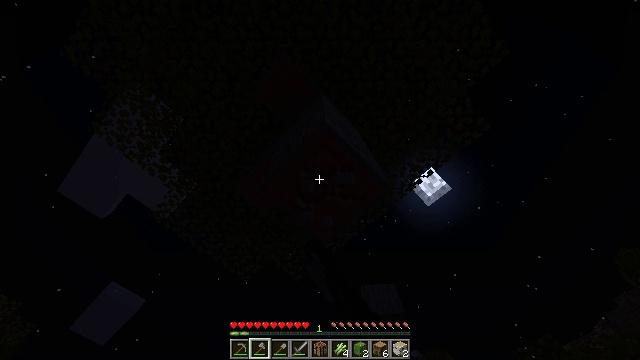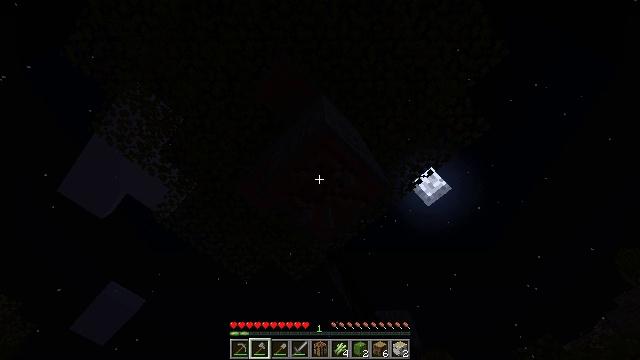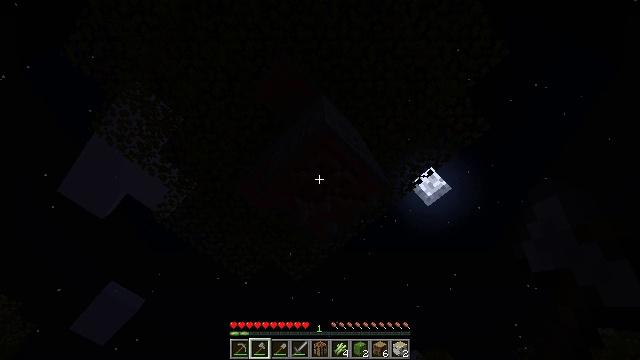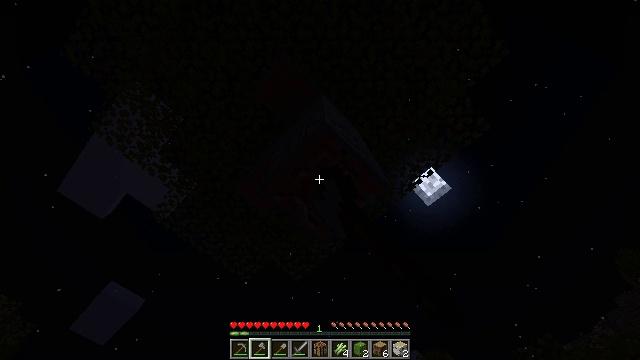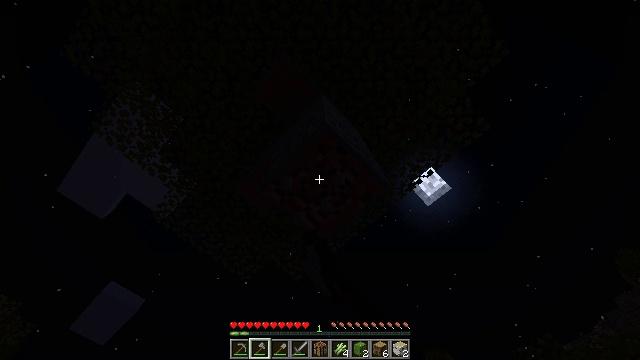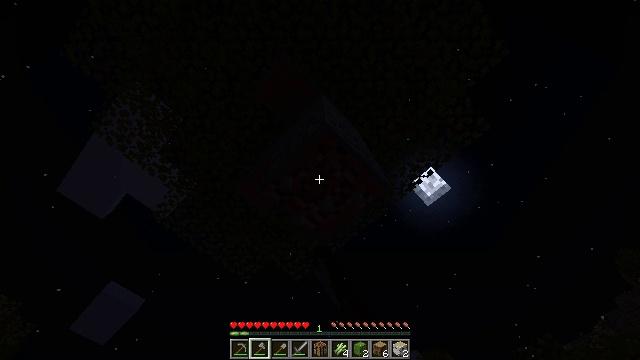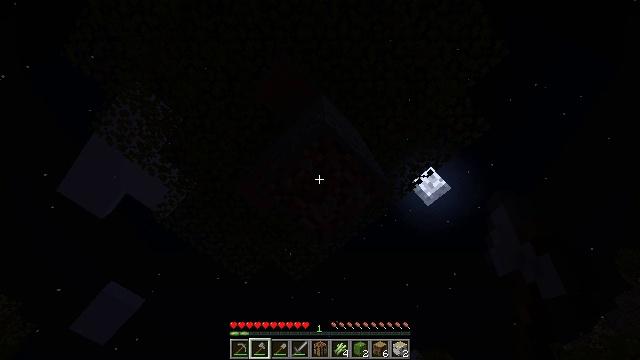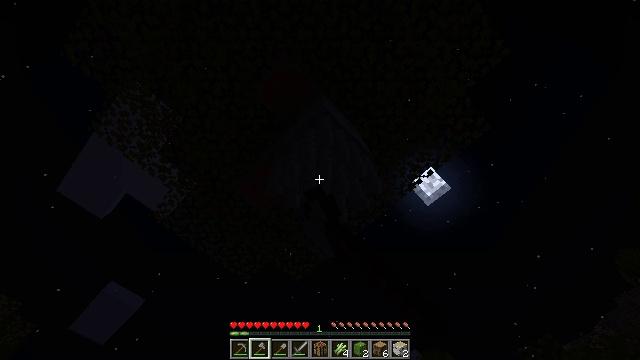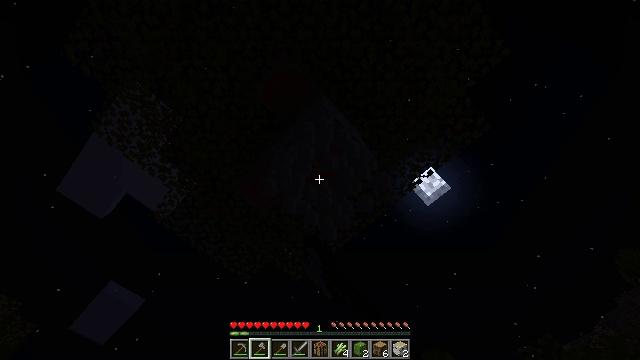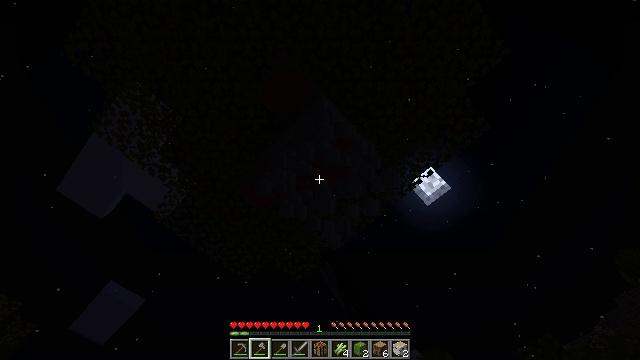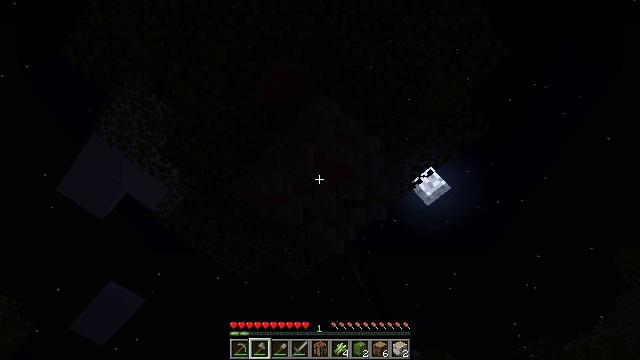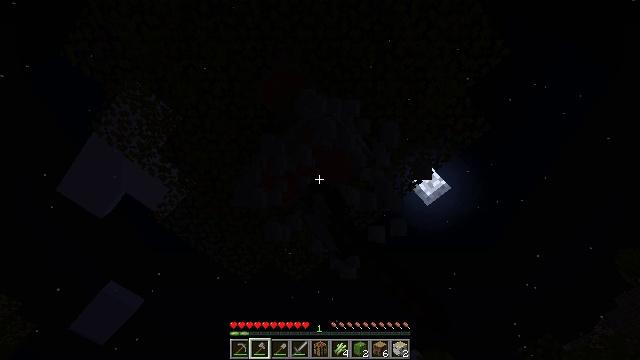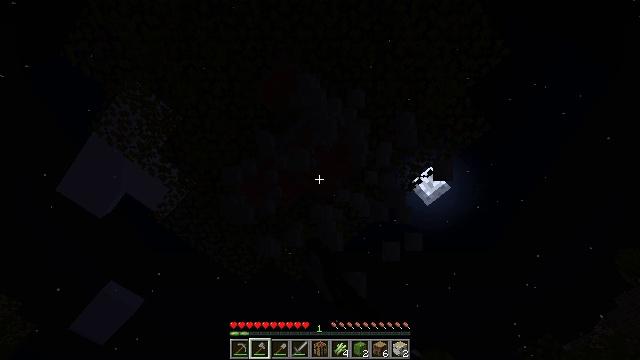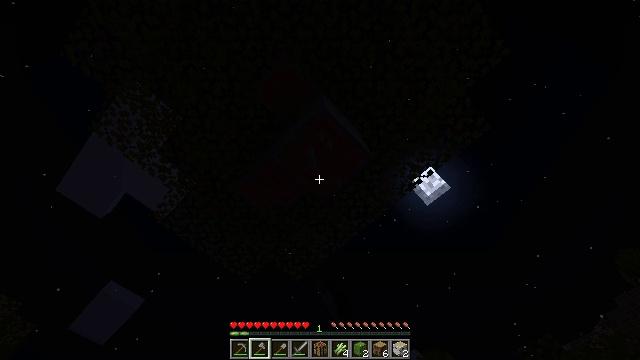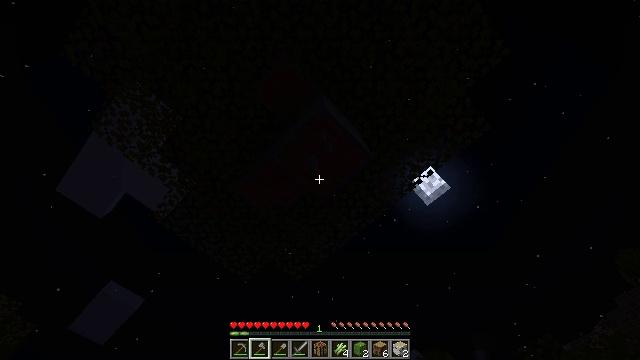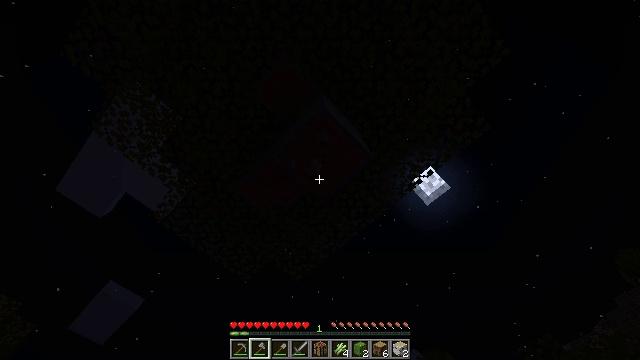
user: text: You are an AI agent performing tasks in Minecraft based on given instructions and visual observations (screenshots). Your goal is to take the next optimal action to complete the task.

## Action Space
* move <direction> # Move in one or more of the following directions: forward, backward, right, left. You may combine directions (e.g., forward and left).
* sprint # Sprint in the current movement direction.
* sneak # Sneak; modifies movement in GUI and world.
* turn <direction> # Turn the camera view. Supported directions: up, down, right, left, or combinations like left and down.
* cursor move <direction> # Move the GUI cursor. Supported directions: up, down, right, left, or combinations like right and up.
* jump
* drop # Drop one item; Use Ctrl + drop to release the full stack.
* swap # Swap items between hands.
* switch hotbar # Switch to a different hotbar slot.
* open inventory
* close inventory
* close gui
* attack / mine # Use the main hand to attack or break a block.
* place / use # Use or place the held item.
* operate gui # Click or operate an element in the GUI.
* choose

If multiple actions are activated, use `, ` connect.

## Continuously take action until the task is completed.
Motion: motion action
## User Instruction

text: Mine acacia log from the tree's trunk.
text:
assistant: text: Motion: attack / mine
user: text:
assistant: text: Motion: attack / mine
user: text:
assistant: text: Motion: attack / mine
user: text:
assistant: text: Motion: attack / mine
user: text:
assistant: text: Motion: attack / mine
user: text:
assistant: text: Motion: attack / mine
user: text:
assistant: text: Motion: attack / mine
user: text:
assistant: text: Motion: attack / mine
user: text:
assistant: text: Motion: attack / mine
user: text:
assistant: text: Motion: attack / mine
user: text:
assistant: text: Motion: attack / mine
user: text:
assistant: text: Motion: attack / mine
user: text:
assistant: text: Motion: attack / mine
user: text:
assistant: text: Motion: attack / mine
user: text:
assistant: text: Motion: attack / mine
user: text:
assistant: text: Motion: attack / mine
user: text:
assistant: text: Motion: attack / mine
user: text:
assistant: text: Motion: attack / mine
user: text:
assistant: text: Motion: attack / mine
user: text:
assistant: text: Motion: attack / mine
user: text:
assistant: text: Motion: attack / mine
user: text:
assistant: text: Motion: turn up, attack / mine
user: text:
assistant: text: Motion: turn up, attack / mine
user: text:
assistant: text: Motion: attack / mine
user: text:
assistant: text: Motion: attack / mine
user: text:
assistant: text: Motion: attack / mine
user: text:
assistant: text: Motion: attack / mine
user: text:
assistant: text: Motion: attack / mine
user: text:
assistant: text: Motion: attack / mine
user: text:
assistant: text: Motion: attack / mine